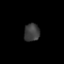
Tissue: prostate
Cell type: T cells
Senescence score: 0.3108
Nuclear area (px): 272
Mean DAPI intensity: 60.176